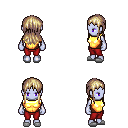
a pixel art fantasy rpg character, female body template, dark elf, purple skin, gold chest armor, red pants, white blonde unkempt hairstyle, white slippers, four views (front, back, left, right), 2x2 character sprite sheet, small pixel art, hard edges, no anti-aliasing